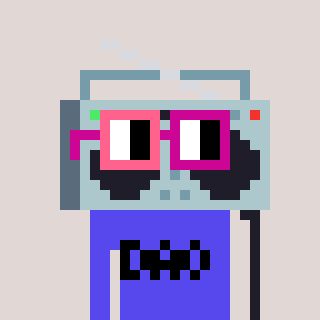
a pixel art character with square pink and red glasses, a boombox-shaped head and a computerblue-colored body on a warm background